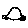
Label: car